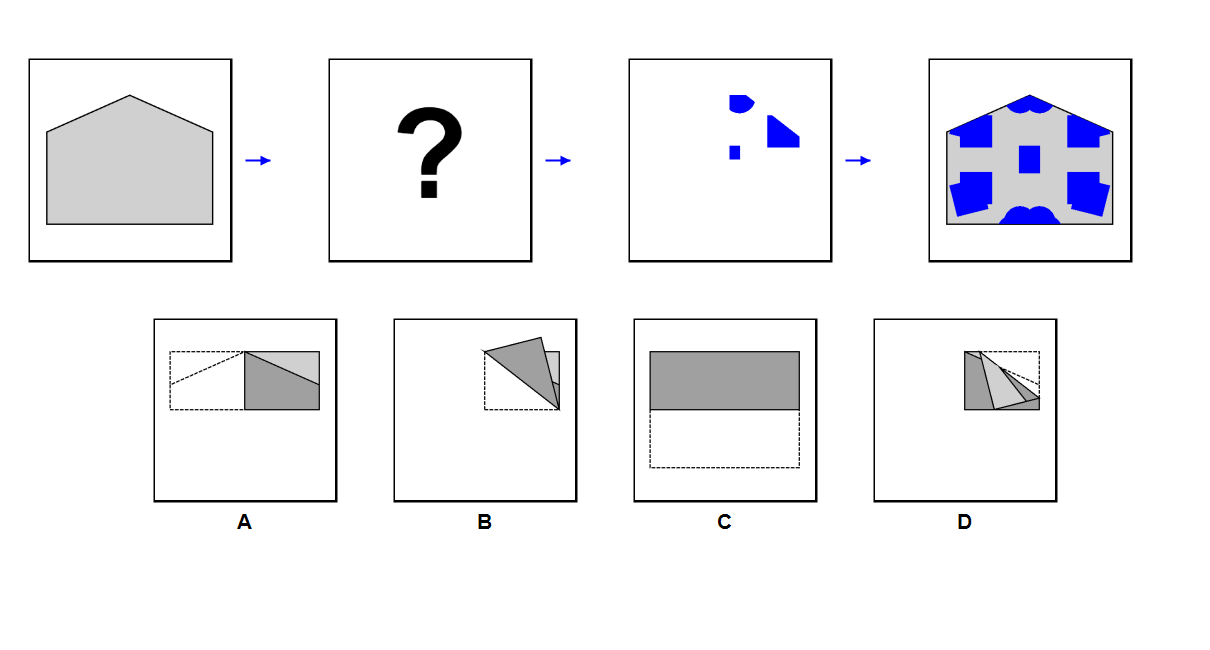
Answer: B